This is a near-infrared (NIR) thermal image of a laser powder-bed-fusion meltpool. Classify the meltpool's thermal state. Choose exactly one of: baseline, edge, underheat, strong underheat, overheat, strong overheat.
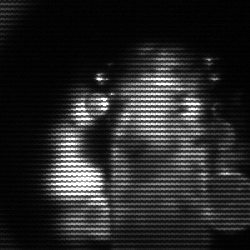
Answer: strong underheat